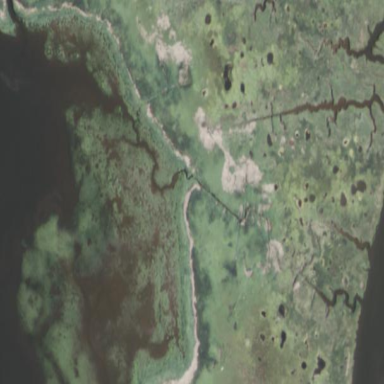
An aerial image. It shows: Saltmarsh wetland area.